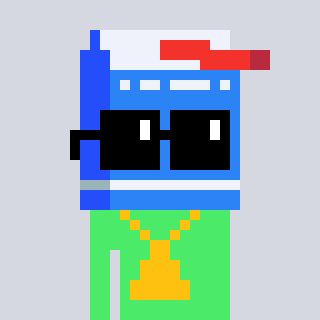
a pixel art character with square black sunglasses, a milk-shaped head and a teal-colored body on a cool background